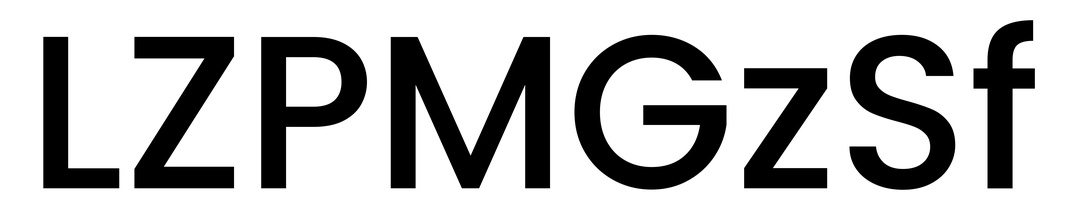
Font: Poppins-Medium